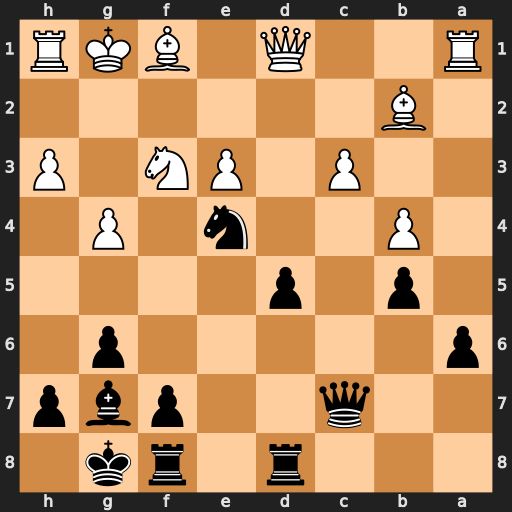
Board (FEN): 3r1rk1/2q2pbp/p5p1/1p1p4/1P2n1P1/2P1PN1P/1B6/R2Q1BKR
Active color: b
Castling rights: -
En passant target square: -
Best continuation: Qg3+ Bg2 Qf2+